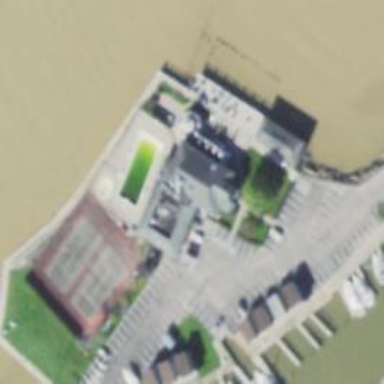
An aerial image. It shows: Sports centre dedicated to sailing on leisure land.